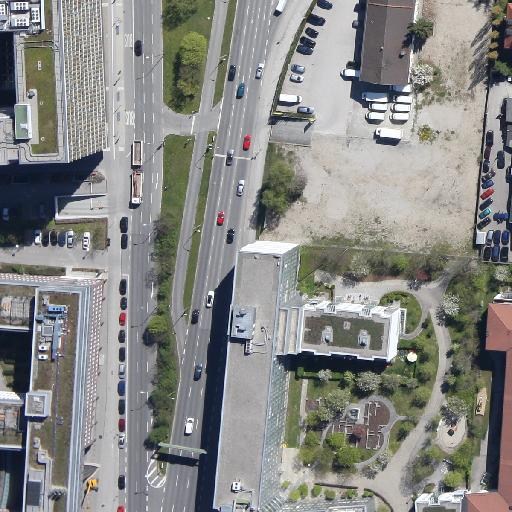
Referring expression: van in the parking area